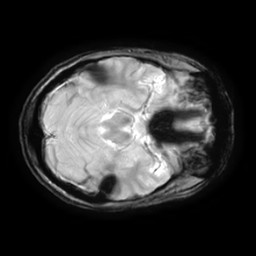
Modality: T2starw
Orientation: axial
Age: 30
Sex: female
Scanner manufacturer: ge
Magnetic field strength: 3 T
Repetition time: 0.65 s
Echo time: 0.02 s